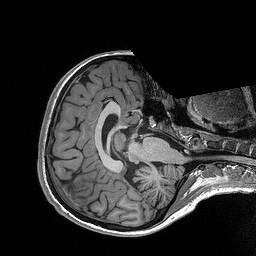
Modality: T1w
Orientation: axial
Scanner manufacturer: siemens
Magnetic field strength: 3 T
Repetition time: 2.3 s
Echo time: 0.00298 s